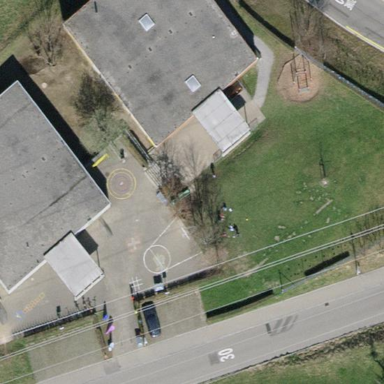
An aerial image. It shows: School.